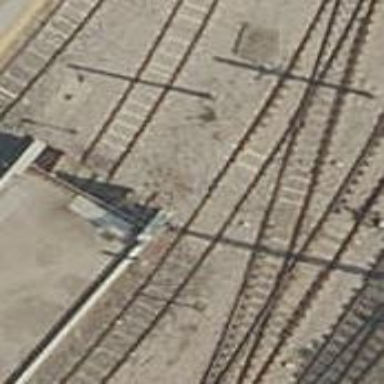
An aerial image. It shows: Yard with electrified contact line.